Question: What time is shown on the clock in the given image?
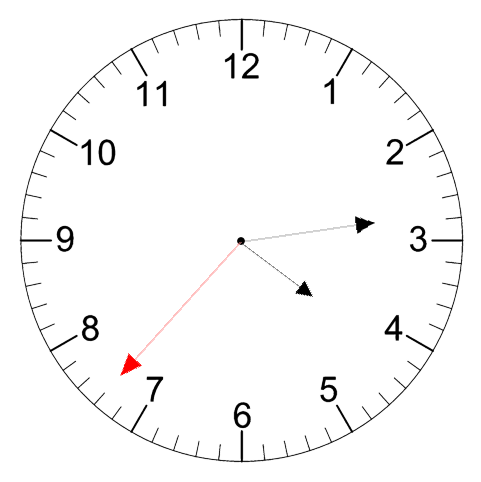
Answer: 04:13:37